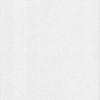
Label: dusty